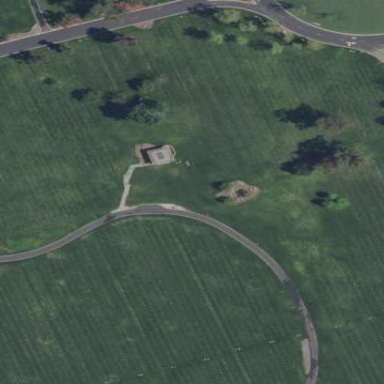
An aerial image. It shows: Graveyard.